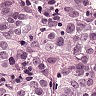
Metastatic tissue present: yes